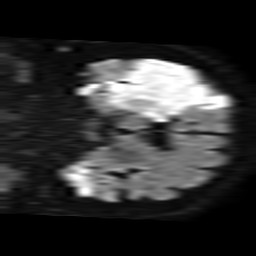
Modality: TRACE
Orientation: coronal
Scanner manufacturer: philips
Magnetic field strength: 1.5 T
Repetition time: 3.398 s
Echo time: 0.06922 s